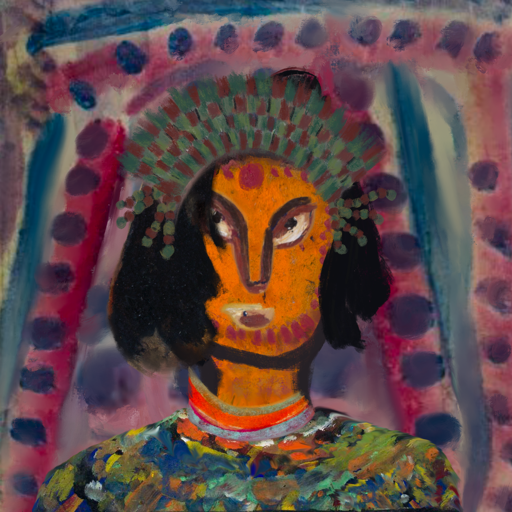
Background: HillGirl, Head And Neck Front: Doll, Face Front: After_Raid, Bust: An_Impression, Hair Front: Mosgoul, Head Accessory: After_Raid_Crown, Second Necklace: Blank, Necklace: Sisters, Baby: Blank